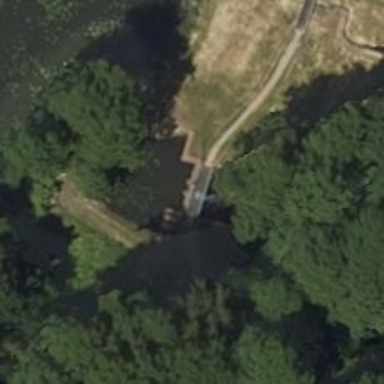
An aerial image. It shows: Weir in waterway.